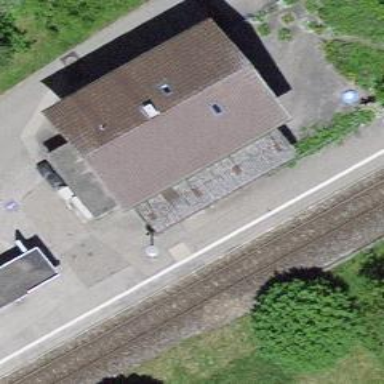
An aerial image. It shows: Halt on the railway.